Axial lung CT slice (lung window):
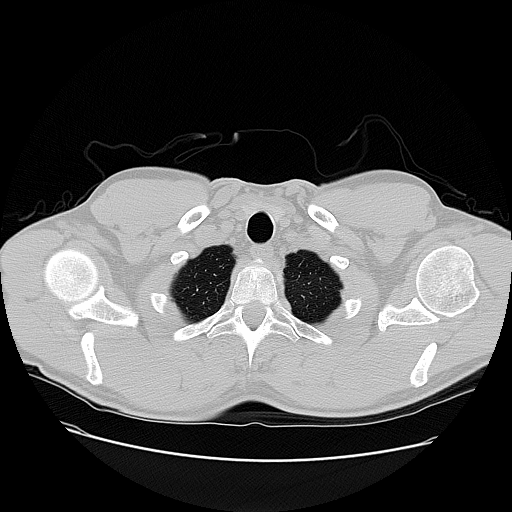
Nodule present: no